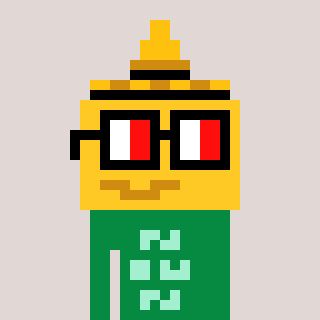
a pixel art character with square glasses with black frames and red eyes, a mustard-shaped head and a green-colored body on a warm background